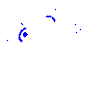
Particle: electron